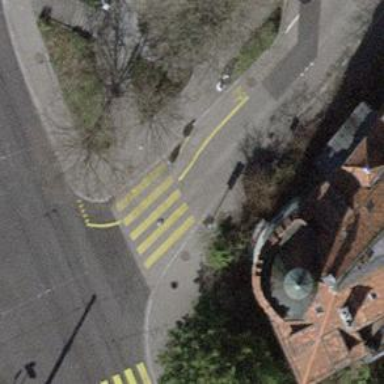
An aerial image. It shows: Footway with marked crossing. The surface is asphalt.